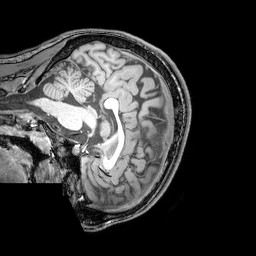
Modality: T1w
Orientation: sagittal
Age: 21
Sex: male
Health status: healthy
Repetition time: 0.081 s
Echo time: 0.037 s